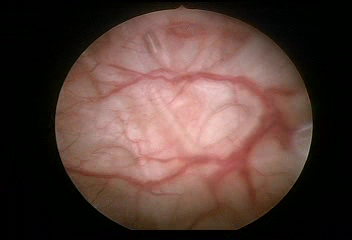
Modality: WLC
Class: Normal mucosa
Bladder cancer association: No